Field crop: maize
Growth stage: 2
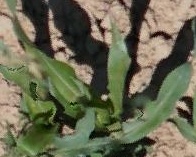
Species: maize